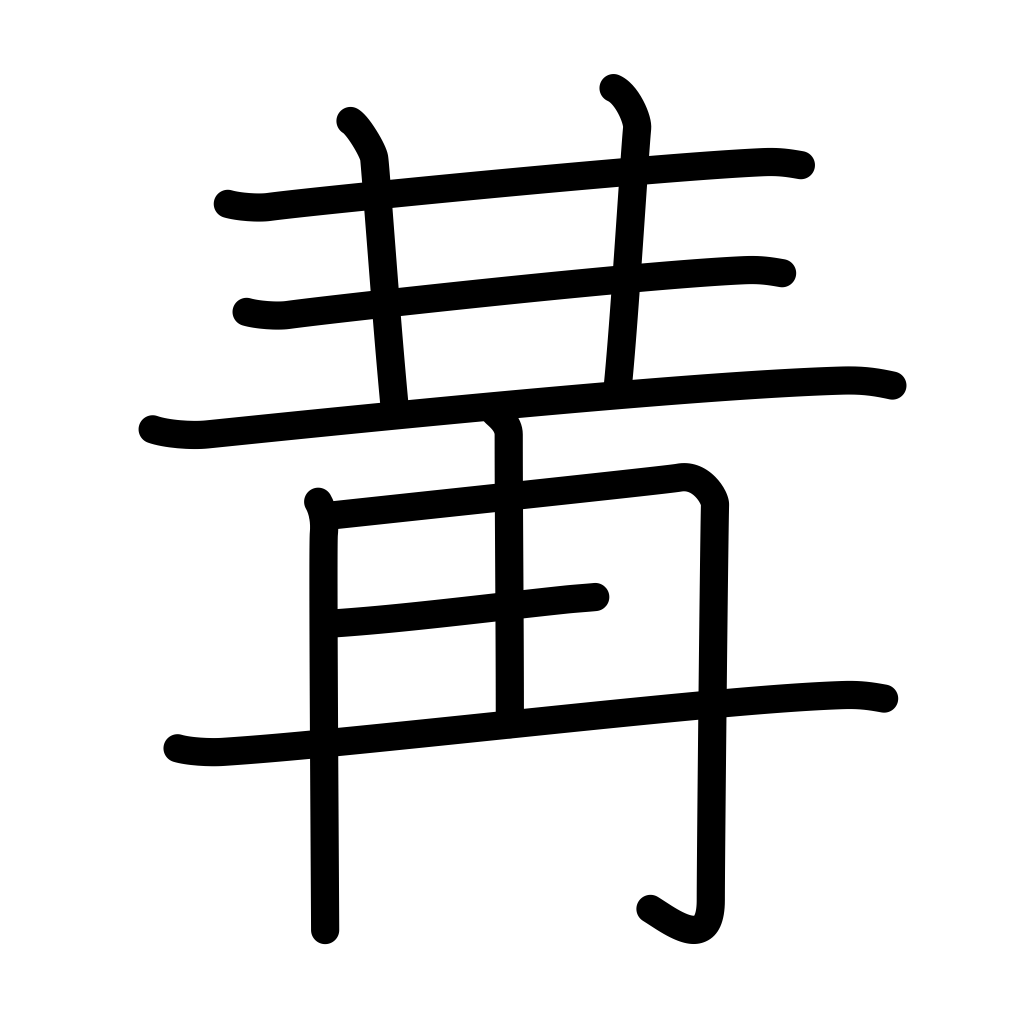
Meaning: put together, inner palace